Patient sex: F
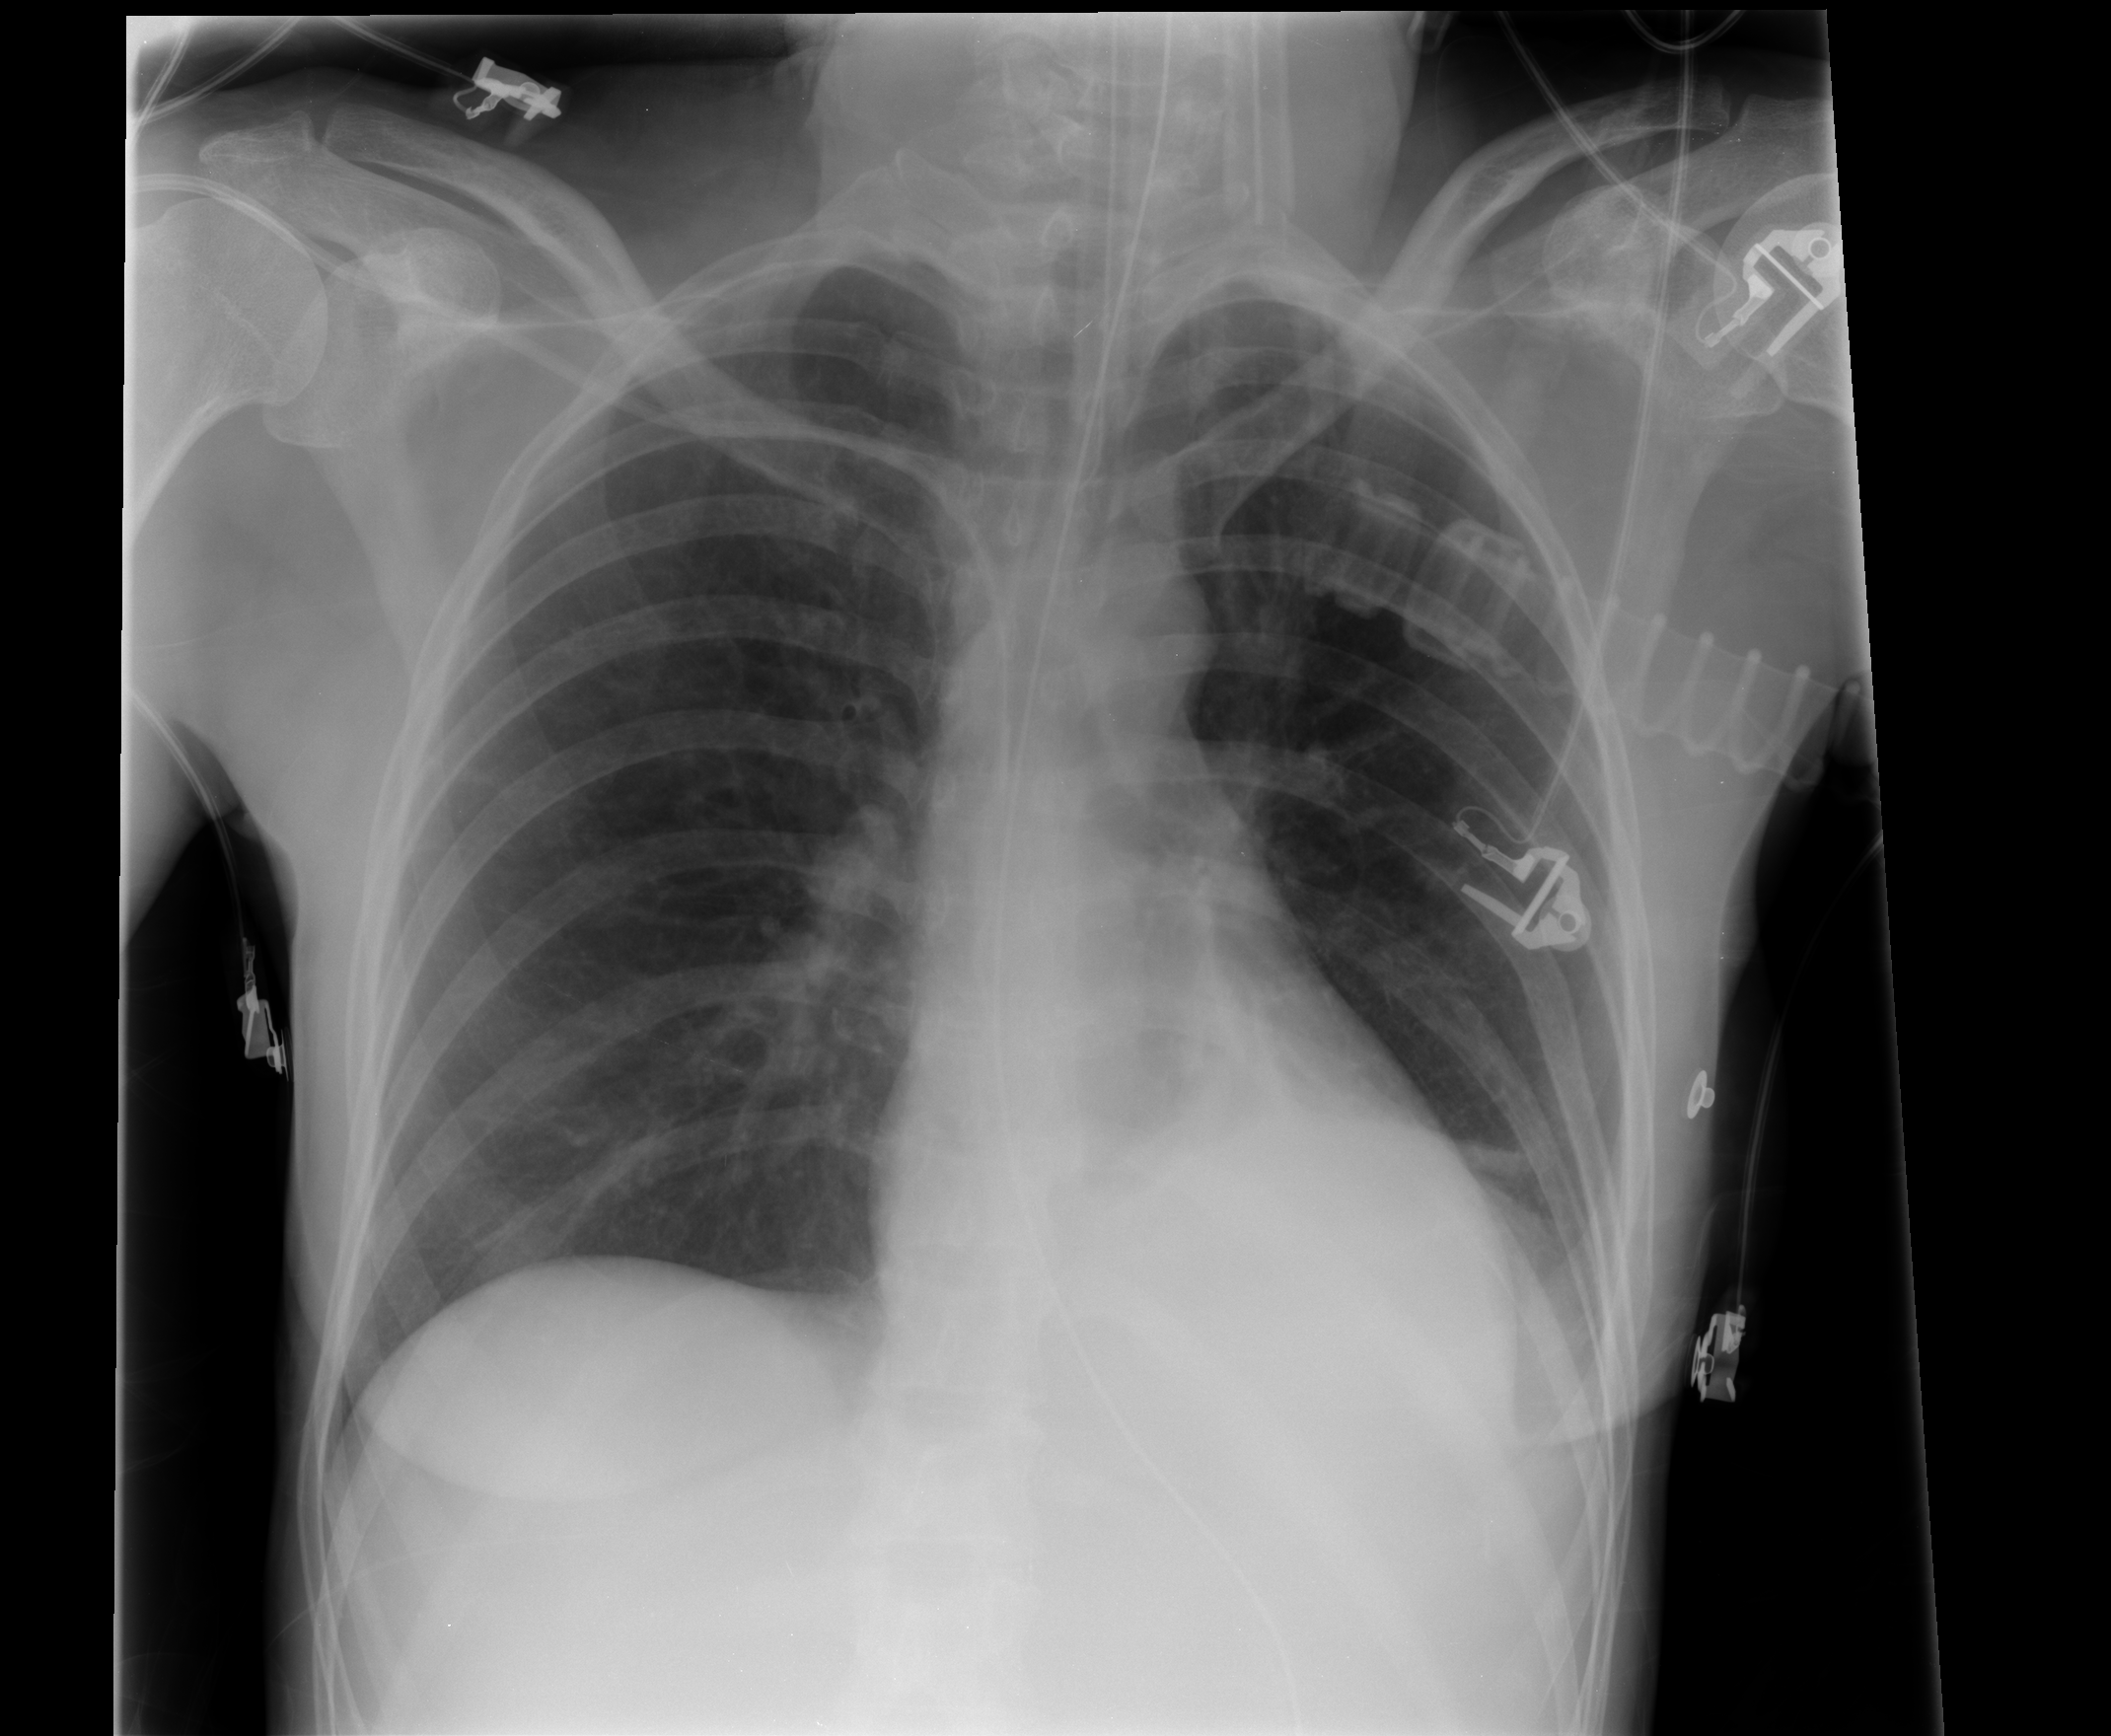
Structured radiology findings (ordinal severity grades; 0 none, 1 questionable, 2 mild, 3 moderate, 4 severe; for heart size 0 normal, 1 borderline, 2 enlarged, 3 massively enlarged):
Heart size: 0
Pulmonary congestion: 0
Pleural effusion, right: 0
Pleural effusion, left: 1
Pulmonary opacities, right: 0
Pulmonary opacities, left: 1
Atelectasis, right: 0
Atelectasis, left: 3